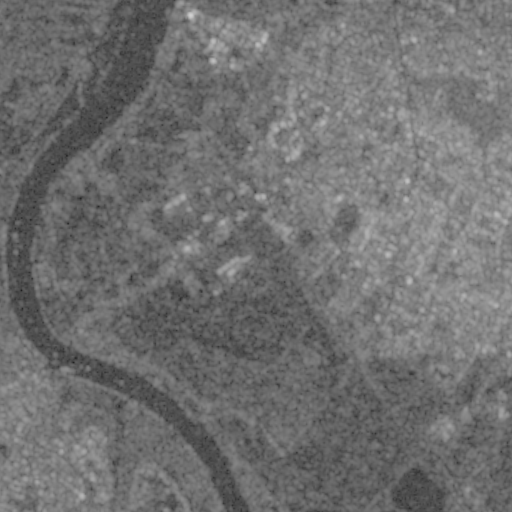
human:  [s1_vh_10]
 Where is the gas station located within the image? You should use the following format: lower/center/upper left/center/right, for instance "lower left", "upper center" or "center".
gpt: The gas station is located in the lower left of the image.
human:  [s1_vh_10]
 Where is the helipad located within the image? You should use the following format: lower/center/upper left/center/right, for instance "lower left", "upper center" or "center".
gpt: The helipad is located in the center of the image.
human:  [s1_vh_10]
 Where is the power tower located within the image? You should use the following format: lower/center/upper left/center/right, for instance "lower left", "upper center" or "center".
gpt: The power tower is located in the upper center of the image.
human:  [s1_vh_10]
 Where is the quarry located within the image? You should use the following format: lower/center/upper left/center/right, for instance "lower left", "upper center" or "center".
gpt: The quarry is located in the lower left of the image.
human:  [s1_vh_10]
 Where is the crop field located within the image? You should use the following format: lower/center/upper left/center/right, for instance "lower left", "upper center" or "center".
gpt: There is no crop field in the image.

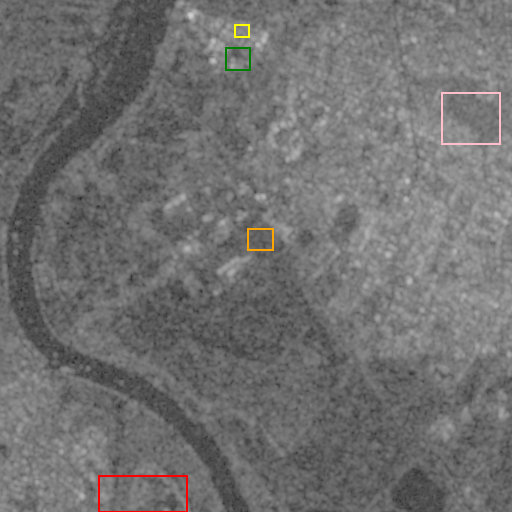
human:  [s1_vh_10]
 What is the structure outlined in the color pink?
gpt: The structure outlined in pink is a park.
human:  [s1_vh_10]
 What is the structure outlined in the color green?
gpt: The structure outlined in green is a parking lot.
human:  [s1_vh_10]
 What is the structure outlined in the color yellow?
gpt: The structure outlined in yellow is a power substation.
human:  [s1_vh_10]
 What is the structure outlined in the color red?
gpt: The structure outlined in red is a quarry.
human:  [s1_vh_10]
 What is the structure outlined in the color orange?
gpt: The structure outlined in orange is a track.
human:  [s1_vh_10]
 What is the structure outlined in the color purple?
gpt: There is no purple outline.